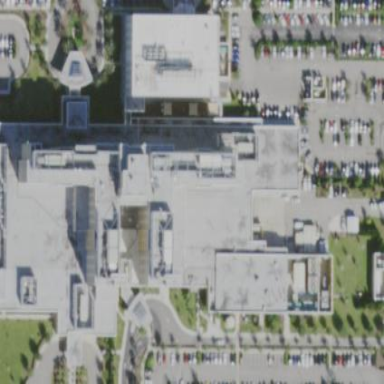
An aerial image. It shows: Hospital building.